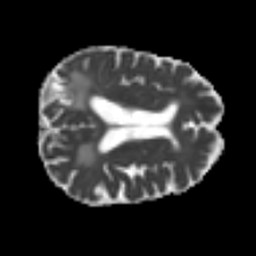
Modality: MD
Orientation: axial
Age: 74
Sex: male
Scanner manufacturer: siemens
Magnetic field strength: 3 T
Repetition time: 4.987 s
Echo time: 0.0792 s